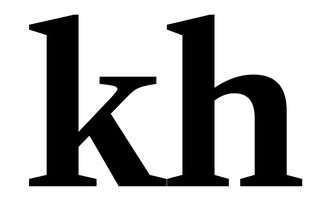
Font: LibreCaslonText_Bold